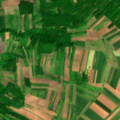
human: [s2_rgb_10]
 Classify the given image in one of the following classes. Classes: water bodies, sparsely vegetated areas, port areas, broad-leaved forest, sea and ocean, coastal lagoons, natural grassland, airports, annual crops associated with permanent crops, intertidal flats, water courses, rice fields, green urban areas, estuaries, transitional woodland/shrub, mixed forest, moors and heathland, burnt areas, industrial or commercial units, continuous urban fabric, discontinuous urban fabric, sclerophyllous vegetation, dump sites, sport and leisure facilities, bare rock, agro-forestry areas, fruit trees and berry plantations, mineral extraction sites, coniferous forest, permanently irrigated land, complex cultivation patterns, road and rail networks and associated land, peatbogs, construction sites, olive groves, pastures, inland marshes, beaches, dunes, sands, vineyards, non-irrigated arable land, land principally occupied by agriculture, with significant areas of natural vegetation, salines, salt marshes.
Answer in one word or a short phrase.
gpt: non-irrigated arable land, land principally occupied by agriculture, with significant areas of natural vegetation, broad-leaved forest